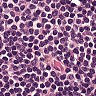
Metastatic tissue present: no